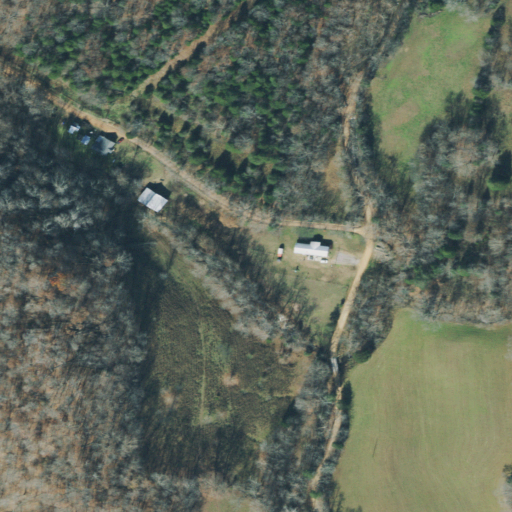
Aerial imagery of valley in Tennessee named Bibbs Hollow containing deciduous forest, pasture, mixed forest, open development, and low intensity development